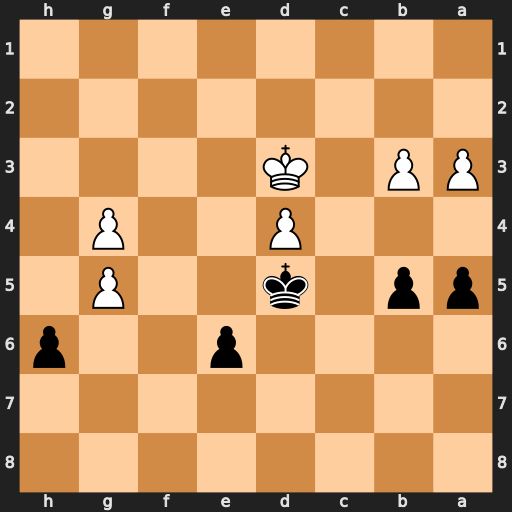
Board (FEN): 8/8/4p2p/pp1k2P1/3P2P1/PP1K4/8/8
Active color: b
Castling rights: -
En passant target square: -
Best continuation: hxg5 Ke3 e5 dxe5 Kxe5 b4 a4